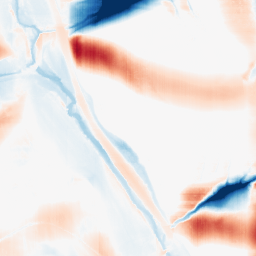
Category: morphological
Decomposition family: morphological_square
Decomposition parameters: operation: average
size: 50
Upsampling method: sinc_hamming
Upsampling parameters: scale: 4
kernel_size: 16
Upsampling scale: 4